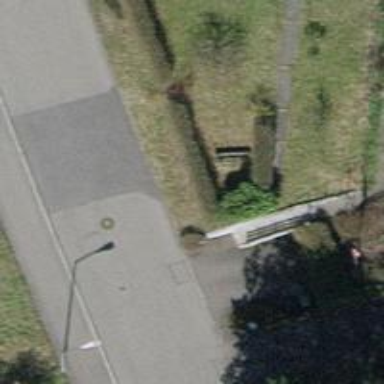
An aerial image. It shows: Hedge acting as barrier.